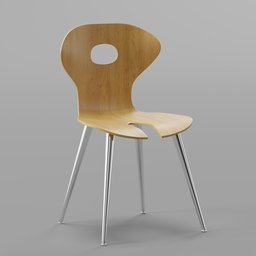
Label: furniture